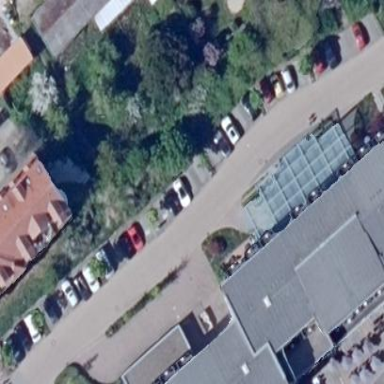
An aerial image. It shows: Street-side parking area.